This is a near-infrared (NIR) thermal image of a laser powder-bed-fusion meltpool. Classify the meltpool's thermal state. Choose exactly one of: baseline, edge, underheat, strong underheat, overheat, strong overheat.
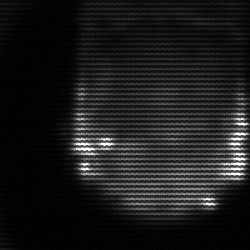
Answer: edge